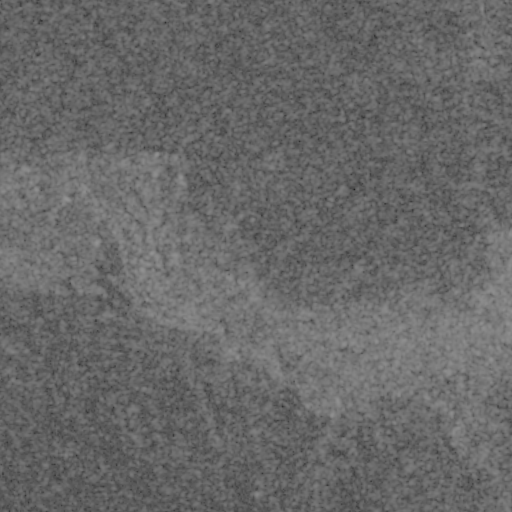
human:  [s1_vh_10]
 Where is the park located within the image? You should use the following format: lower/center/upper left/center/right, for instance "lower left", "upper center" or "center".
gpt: The park is located in the center of the image.
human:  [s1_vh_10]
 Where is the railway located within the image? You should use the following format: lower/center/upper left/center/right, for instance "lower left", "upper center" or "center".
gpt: The railway is located in the upper of the image.
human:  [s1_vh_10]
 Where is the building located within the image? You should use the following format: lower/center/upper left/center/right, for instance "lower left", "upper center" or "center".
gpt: The building is located in the upper center of the image.
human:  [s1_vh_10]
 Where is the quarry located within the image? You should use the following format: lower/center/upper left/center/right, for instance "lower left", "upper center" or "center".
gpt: There is no quarry in the image.

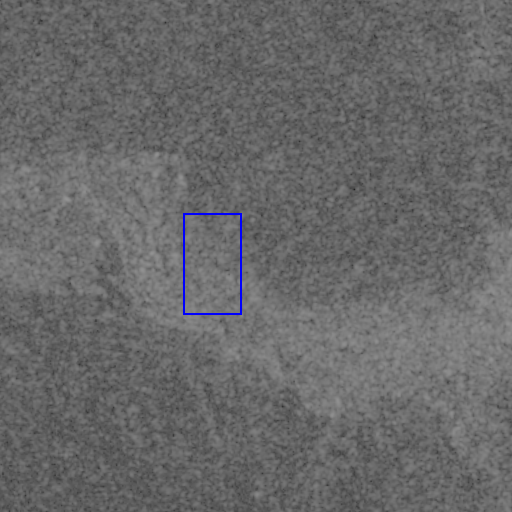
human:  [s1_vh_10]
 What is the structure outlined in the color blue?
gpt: The structure outlined in blue is a park.
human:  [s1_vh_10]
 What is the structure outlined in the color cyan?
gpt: There is no cyan outline.